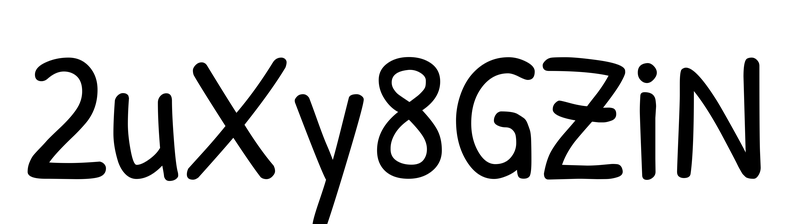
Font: PatrickHand-Regular